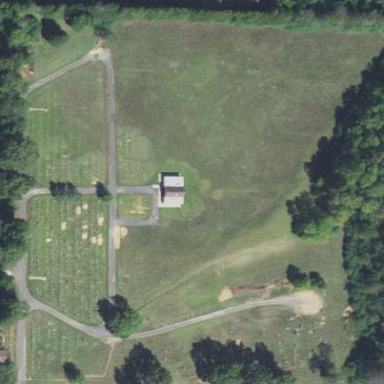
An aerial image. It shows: Cemetery.